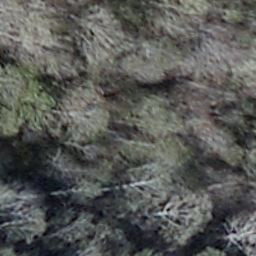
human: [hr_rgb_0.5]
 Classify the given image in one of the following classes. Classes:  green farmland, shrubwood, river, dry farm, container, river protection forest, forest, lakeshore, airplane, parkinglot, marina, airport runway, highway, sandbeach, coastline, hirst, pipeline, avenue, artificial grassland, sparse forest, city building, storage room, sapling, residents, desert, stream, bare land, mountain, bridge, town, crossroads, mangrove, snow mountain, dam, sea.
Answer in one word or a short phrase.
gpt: shrubwood